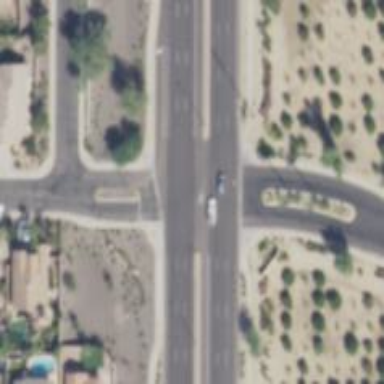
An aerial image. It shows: Road with stop sign.